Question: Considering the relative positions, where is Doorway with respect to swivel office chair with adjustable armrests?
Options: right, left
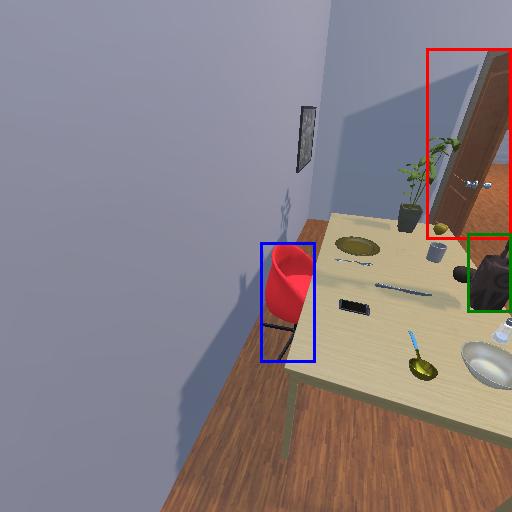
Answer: right